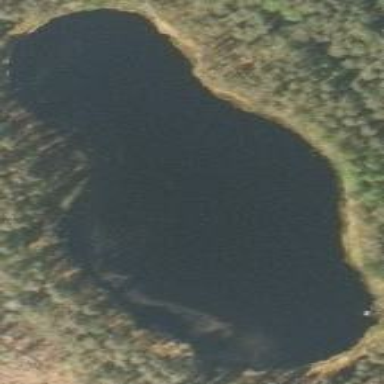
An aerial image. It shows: Lake with natural water.